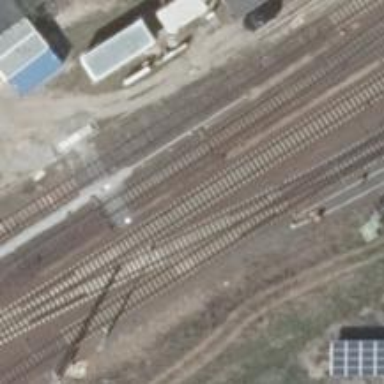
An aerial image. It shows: Railway switch.